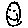
Label: smiley face